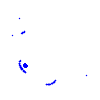
Particle: kaon